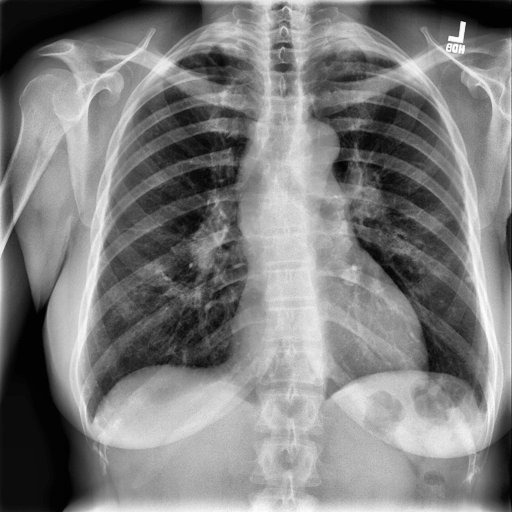
Finding: NORMAL